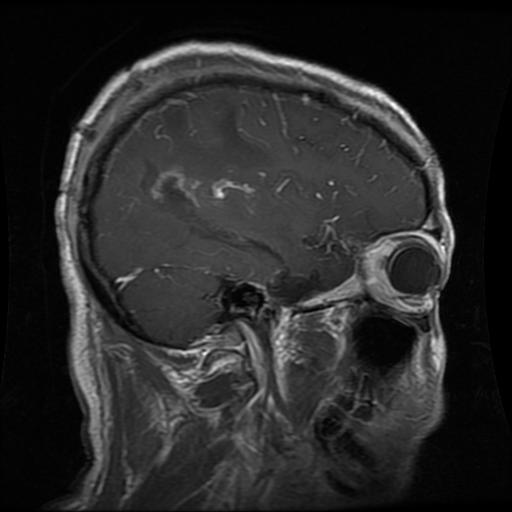
Label: glioma